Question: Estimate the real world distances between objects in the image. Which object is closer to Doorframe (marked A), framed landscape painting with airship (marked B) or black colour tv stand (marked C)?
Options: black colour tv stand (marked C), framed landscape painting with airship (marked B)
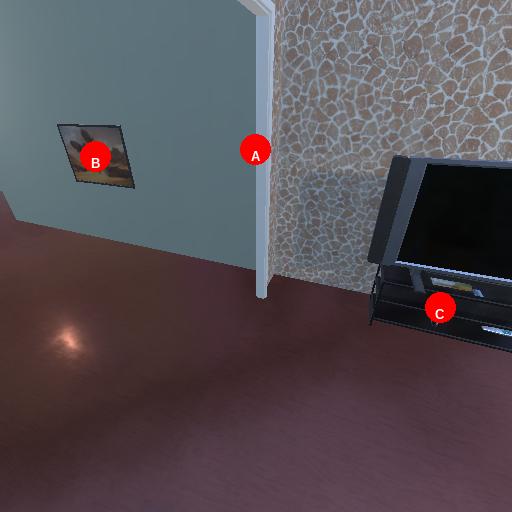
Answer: black colour tv stand (marked C)